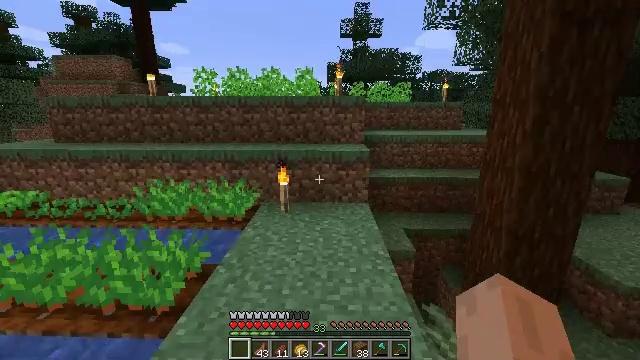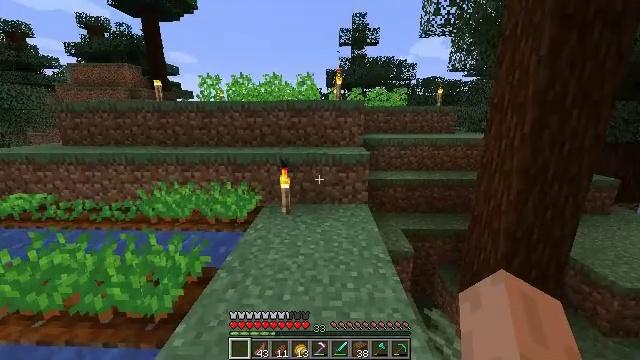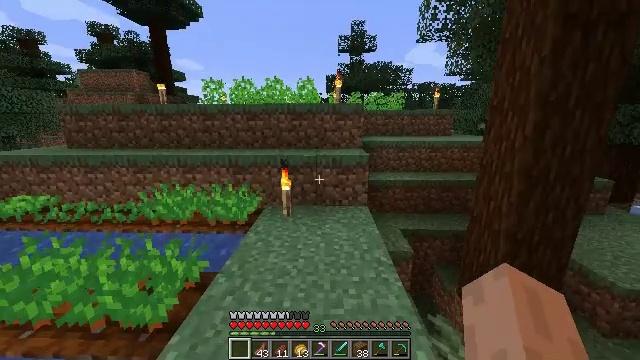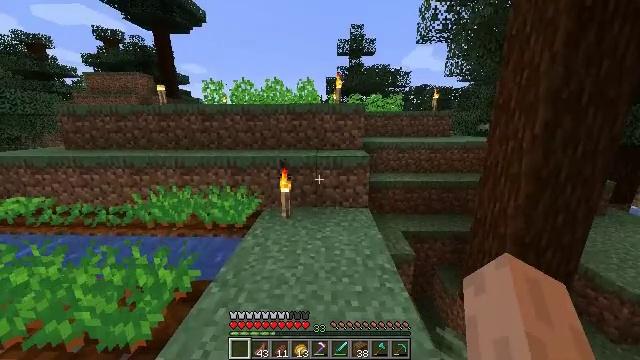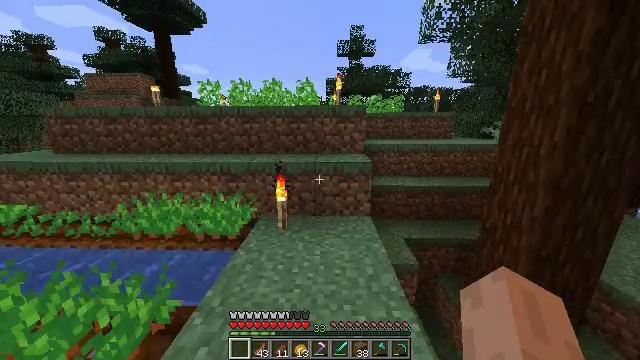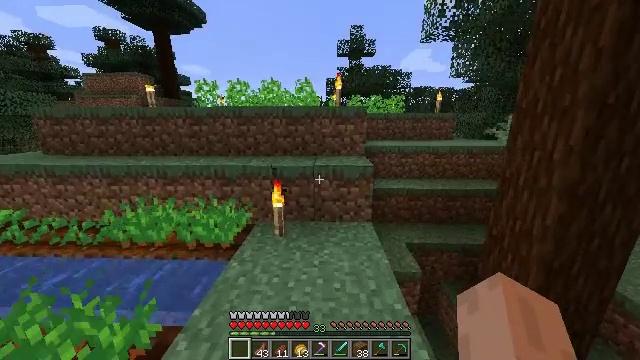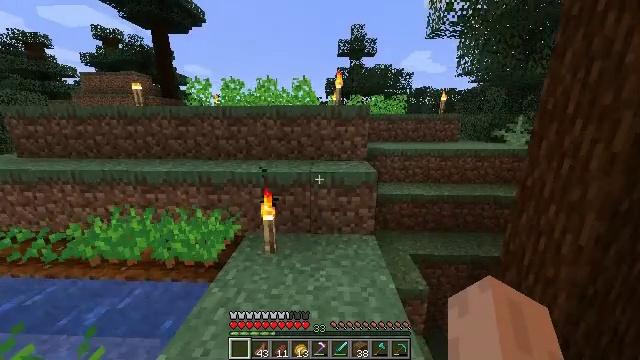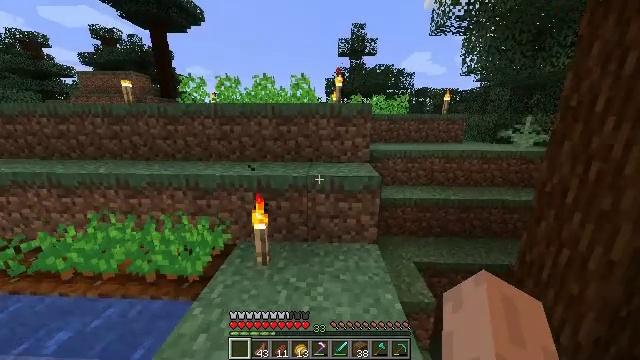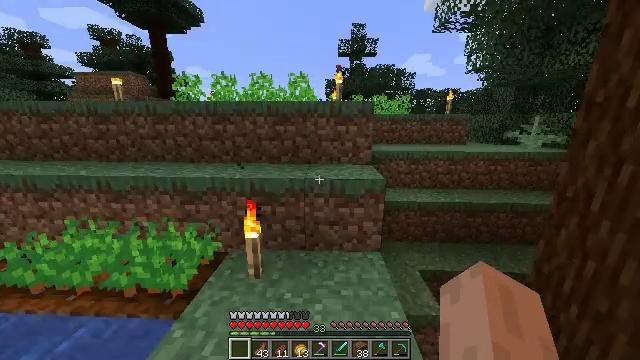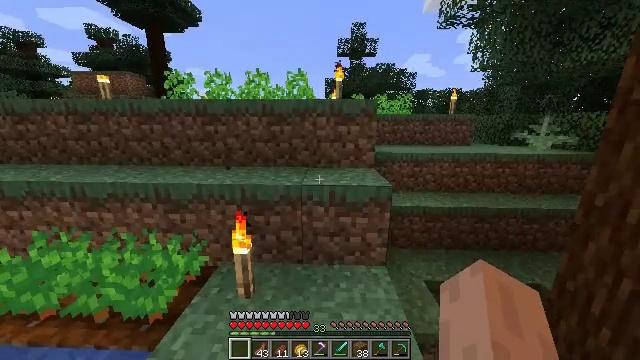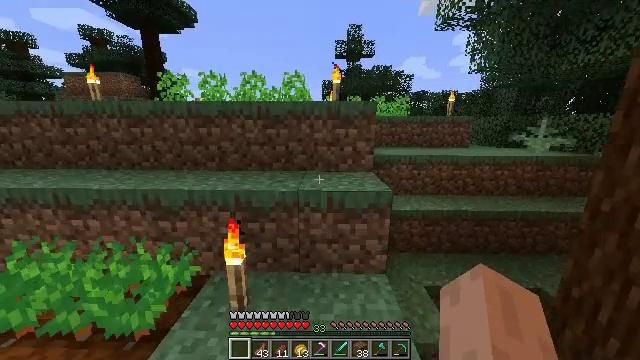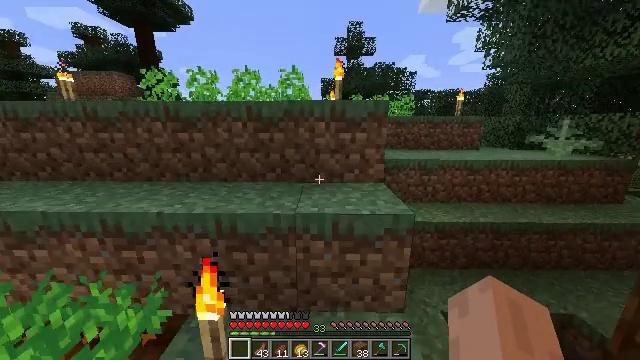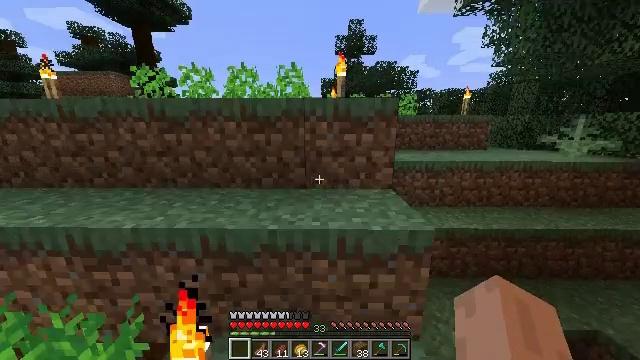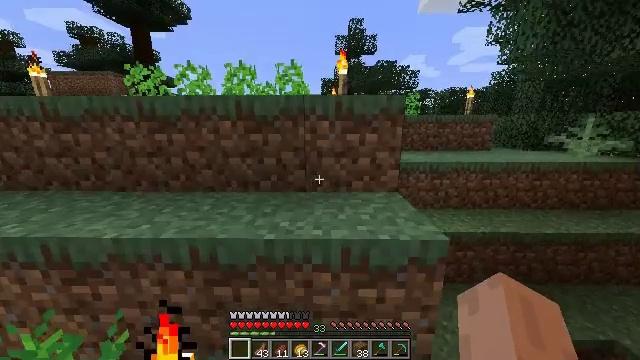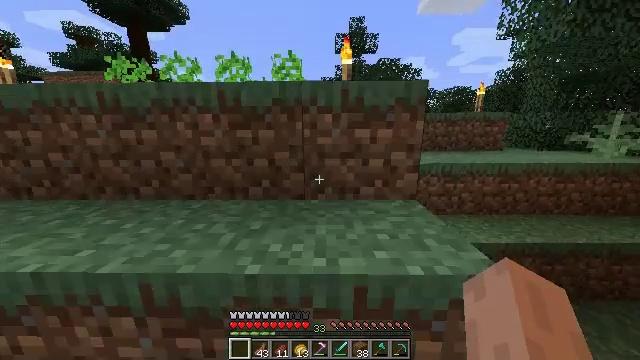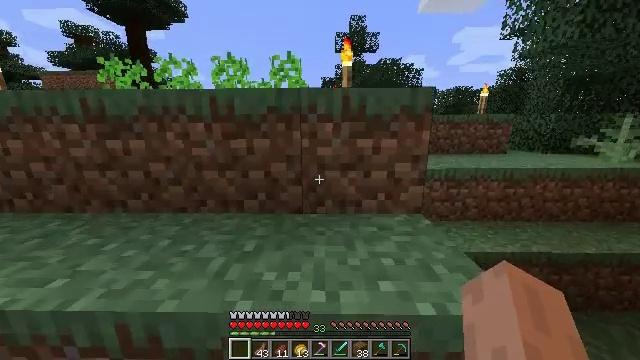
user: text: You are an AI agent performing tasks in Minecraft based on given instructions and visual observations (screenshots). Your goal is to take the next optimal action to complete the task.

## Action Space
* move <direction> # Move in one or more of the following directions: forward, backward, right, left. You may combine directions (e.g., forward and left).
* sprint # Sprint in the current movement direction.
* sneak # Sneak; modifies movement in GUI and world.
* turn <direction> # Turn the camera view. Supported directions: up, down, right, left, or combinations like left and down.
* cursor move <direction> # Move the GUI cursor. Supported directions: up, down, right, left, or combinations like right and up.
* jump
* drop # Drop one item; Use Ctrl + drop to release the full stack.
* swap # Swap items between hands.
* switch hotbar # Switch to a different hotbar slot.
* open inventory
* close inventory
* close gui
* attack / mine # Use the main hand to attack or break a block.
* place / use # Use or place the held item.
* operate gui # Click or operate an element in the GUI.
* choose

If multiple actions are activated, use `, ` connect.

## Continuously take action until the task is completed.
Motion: motion action
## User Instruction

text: Collect beetroots from the field.
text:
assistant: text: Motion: move forward, sprint
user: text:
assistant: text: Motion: move forward, sprint
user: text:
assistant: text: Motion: move forward, sprint
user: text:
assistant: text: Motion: move forward, sprint
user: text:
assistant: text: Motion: move forward, sprint
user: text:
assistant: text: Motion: move forward
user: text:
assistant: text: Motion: move forward
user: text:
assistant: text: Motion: move forward
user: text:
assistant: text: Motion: move forward
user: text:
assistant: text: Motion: move forward
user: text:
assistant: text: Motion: move forward
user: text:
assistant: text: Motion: move forward
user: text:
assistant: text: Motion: move forward
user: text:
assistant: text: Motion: move forward
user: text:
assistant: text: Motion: move forward, jump
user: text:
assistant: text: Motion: move forward, jump
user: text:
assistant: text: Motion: move forward, jump
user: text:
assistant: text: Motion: move forward, jump
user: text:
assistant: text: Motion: move forward, jump
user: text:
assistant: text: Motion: move forward, turn right and down, jump
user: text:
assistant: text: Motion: move forward, turn right and down, jump
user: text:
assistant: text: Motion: move forward, turn right and down, jump
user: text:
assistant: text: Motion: move forward, turn right and down, jump
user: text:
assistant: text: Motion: move forward, sprint, turn right and down, jump
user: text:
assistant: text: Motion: move forward, sprint, turn right, jump
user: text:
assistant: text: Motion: move forward, sprint, turn right, jump
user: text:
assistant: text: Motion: move forward, sprint, jump
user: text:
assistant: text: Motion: move forward, sprint, jump
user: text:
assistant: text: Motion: move forward, sprint, turn left, jump
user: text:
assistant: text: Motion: move forward, turn left and down, jump